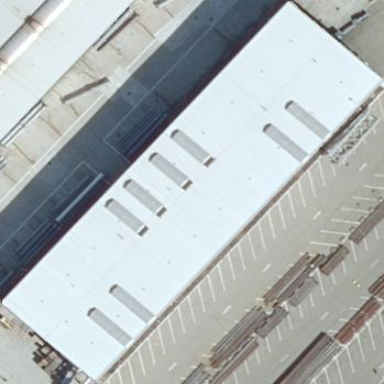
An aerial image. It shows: Industrial building.